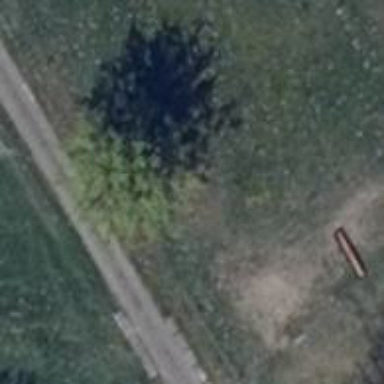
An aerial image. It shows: Beautiful tree in nature.